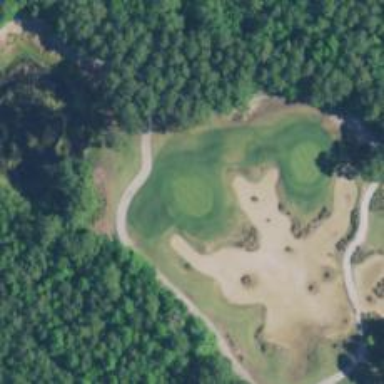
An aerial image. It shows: Golf hole.